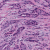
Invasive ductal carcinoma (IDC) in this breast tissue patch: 1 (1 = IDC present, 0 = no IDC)